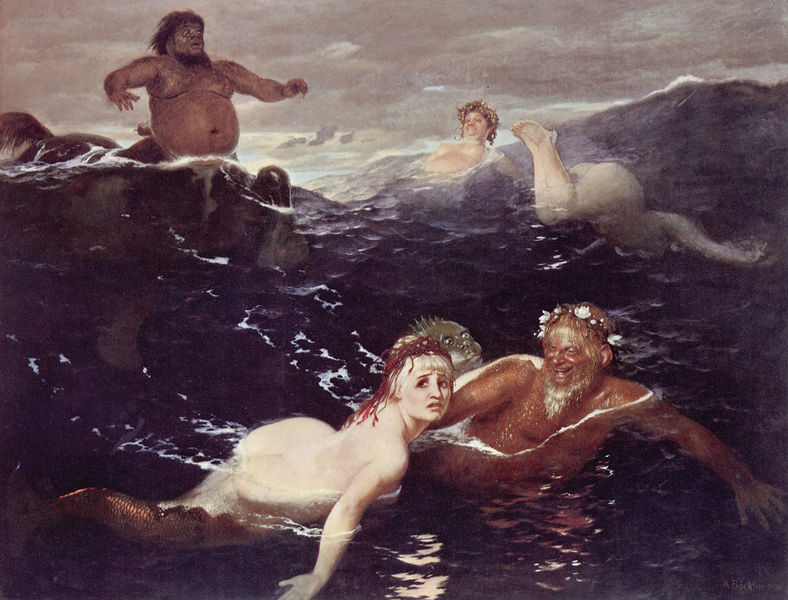
Titel: Im Spiel der Wellen
Künstler: Arnold Böcklin
Institution: München, Bayrische Staatsgemäldesammlungen
Schlagwörter: blau, gemälde, haut, himmel, mann, meer, nackt, wasser, weiß, wolken, badende, braun, frau, grau, licht, blick, blüten, rot, bart, arme, barock, gesicht, halten, öl, kalt, spiegelung, haare, klassizismus, beine, gischt, welle, wellen, schaum, angst, reflexe, bauch, nackte, plantschen, schwimmen, nixe, nixen, tauchen, kranz, orgie, seegang, fisch, götter, pan, wesen, zentaur, fabelwesen, blütenkranz, kränze, flosse, fischschwanz, neptun, wassermann, poseidon, wassermänner, wassergott, bärt, wampe, wassernixen, änstlich, rückenschimmen, nök